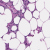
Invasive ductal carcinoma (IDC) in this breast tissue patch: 0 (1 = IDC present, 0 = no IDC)